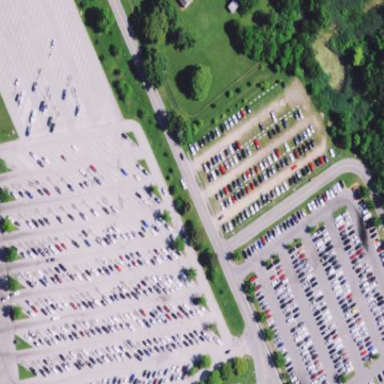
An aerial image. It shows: Parking area with surface.